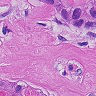
Metastatic tissue present: yes